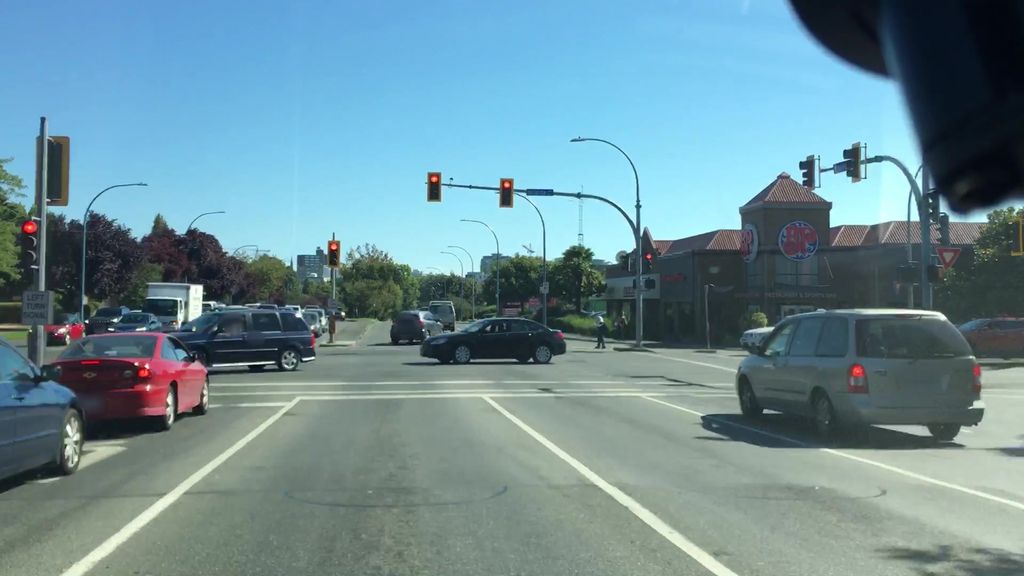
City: victoria